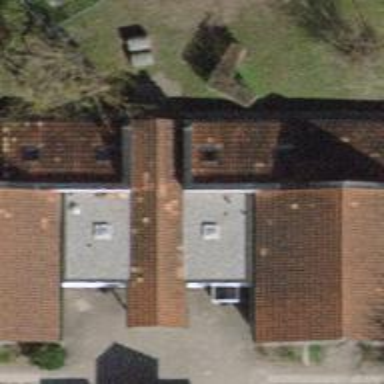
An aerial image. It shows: Kindergarten building.